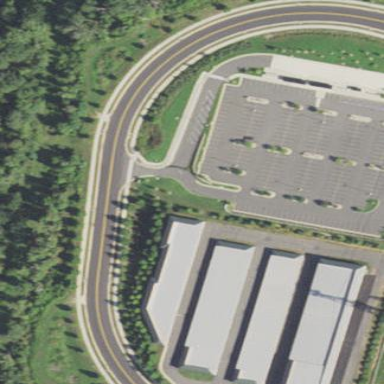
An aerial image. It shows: Parking area designated for bus park and ride services.